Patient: sex M, age 66
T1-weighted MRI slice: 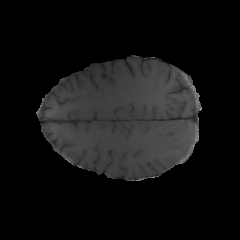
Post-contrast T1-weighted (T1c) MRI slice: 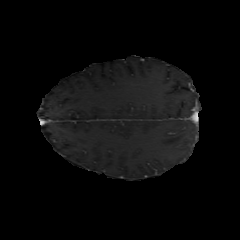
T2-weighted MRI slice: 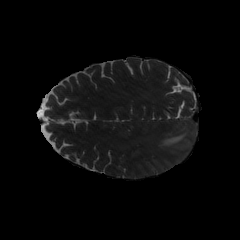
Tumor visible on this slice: yes
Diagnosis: Glioblastoma, IDH-wildtype
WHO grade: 4